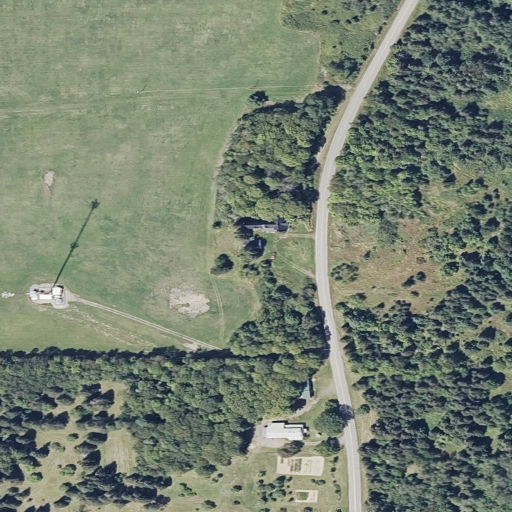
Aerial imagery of mountain in Maine named Grove Hill containing mixed forest, pasture, open development, low intensity development, deciduous forest, shrub, and grassland